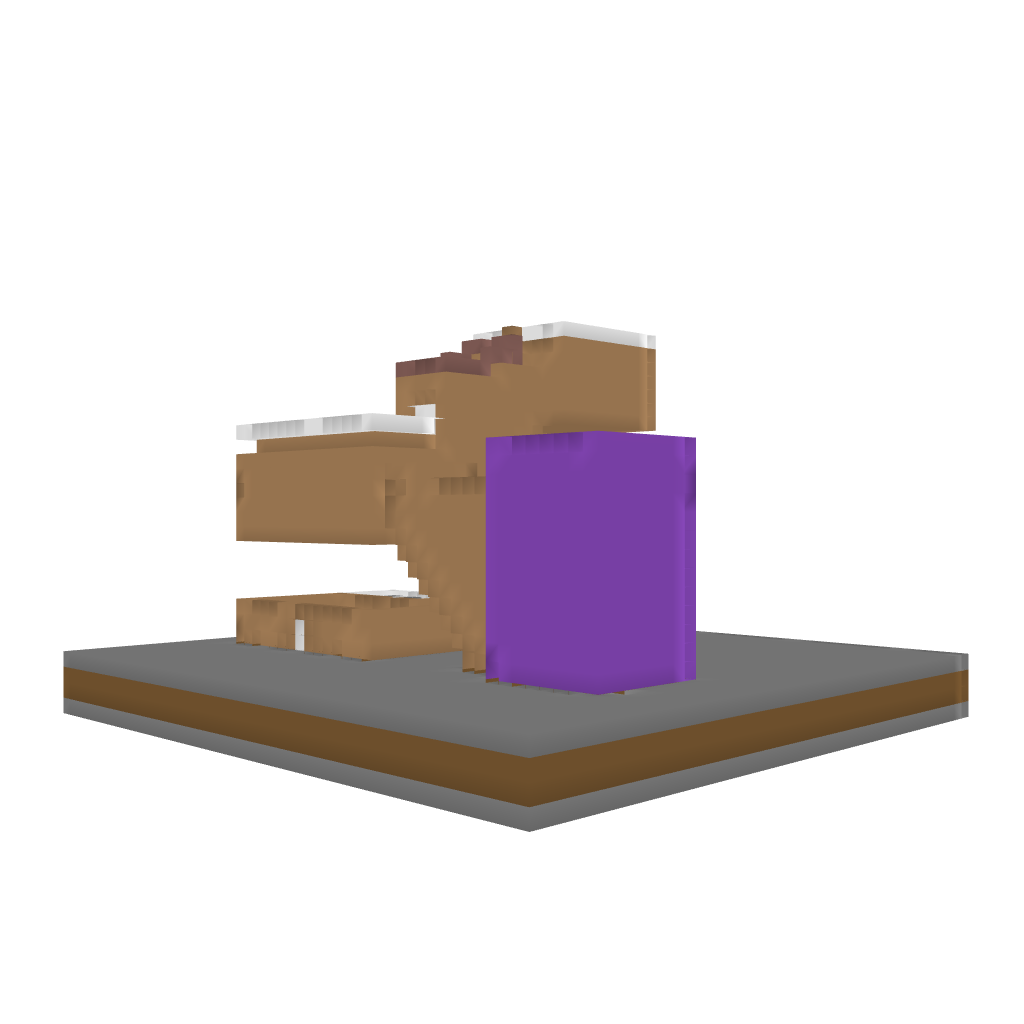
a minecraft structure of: Sky Lab bad low quality